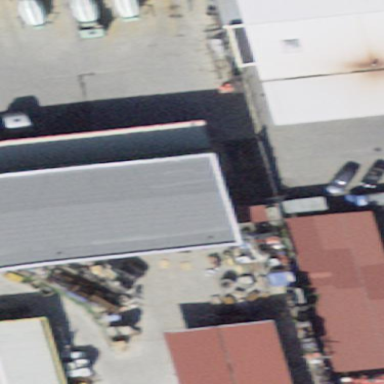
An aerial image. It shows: Industrial building with gabled roof.